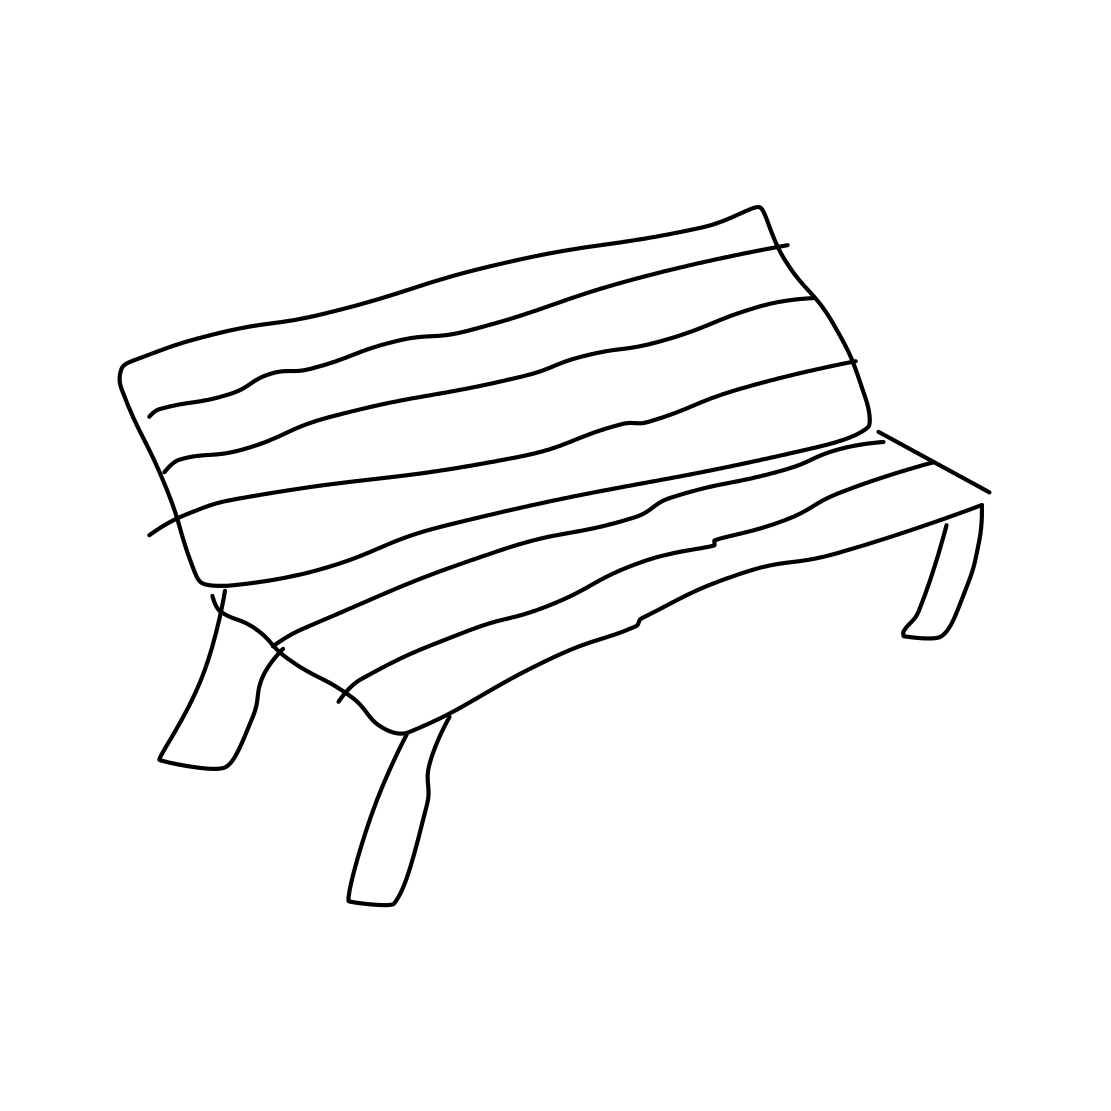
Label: bench